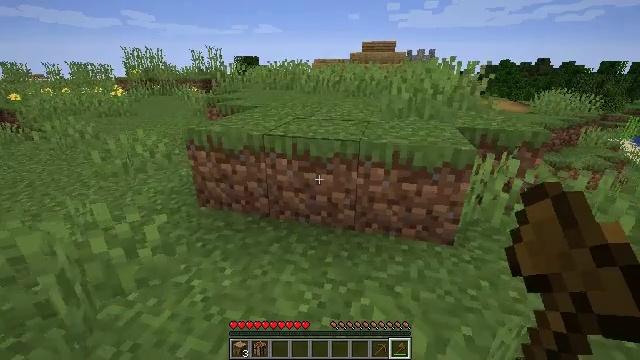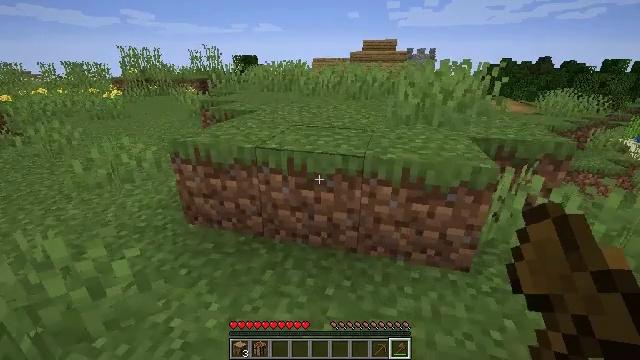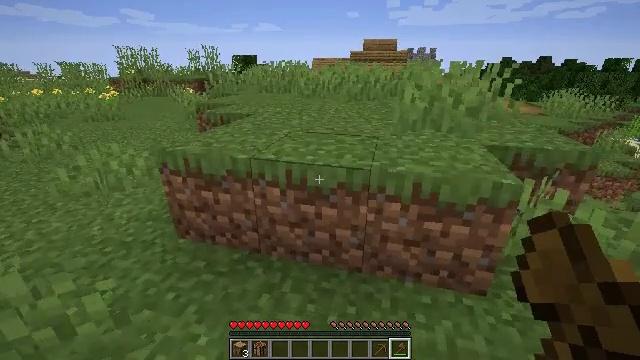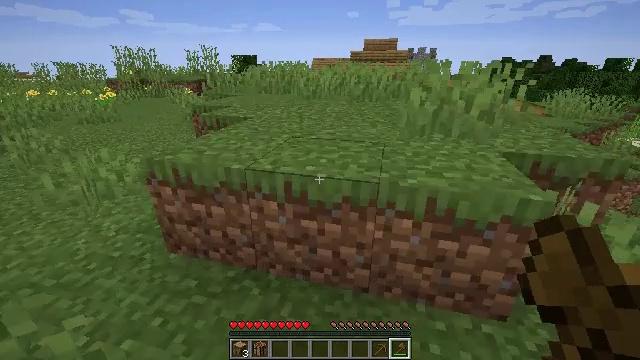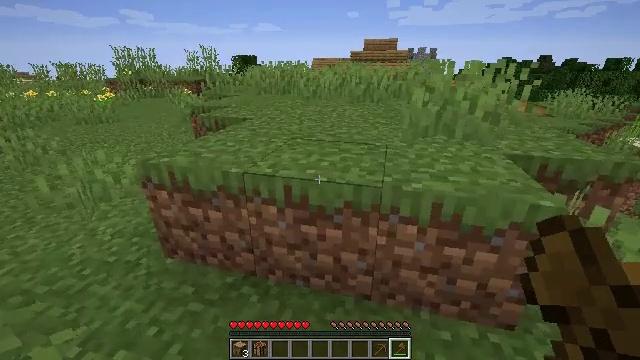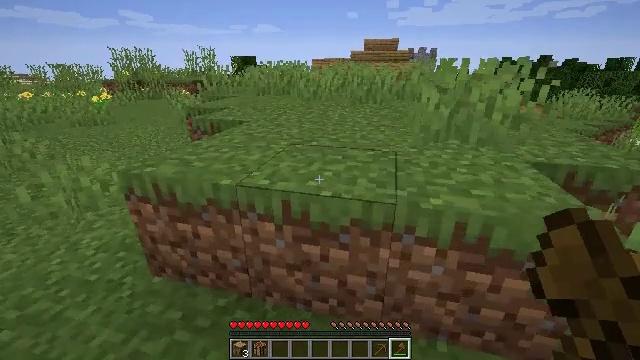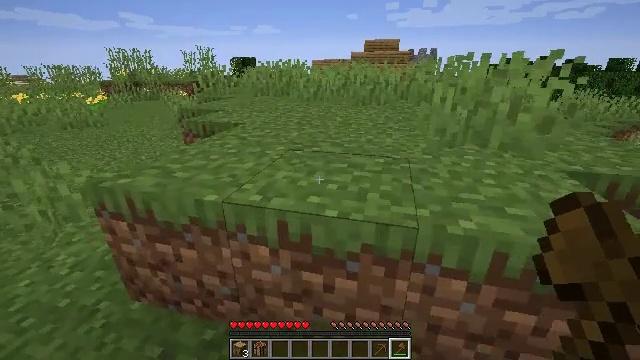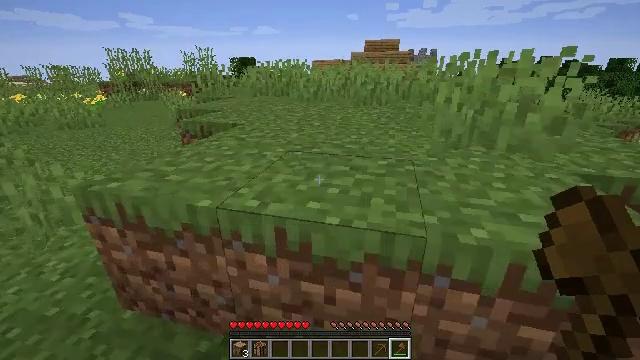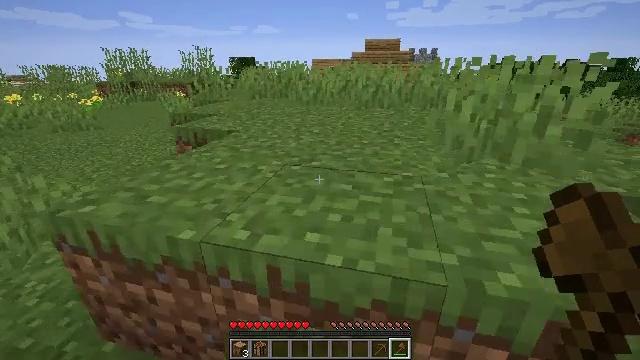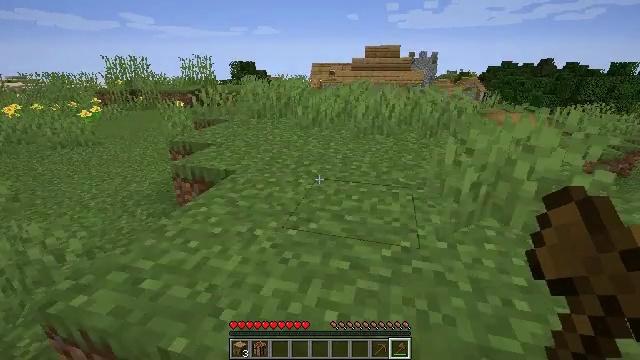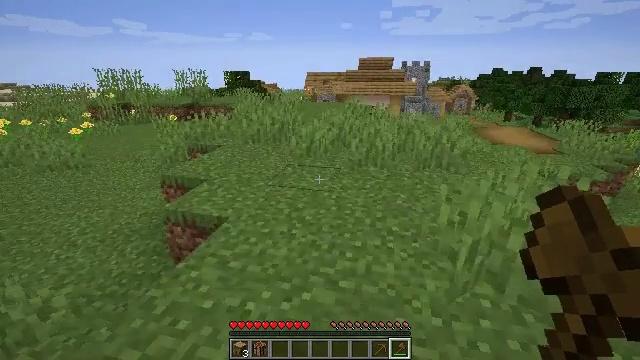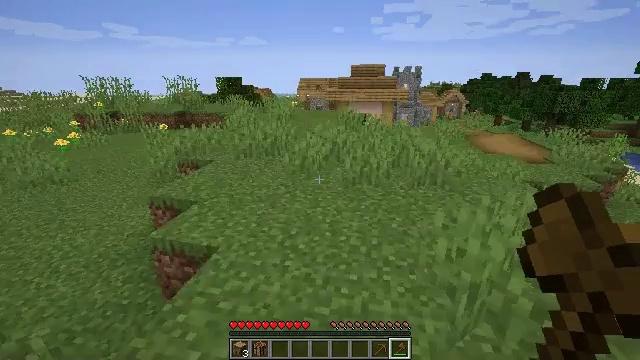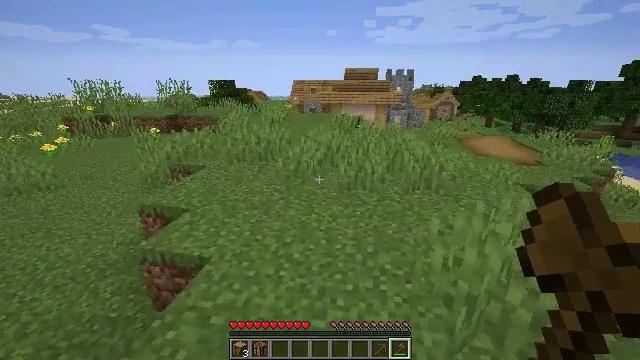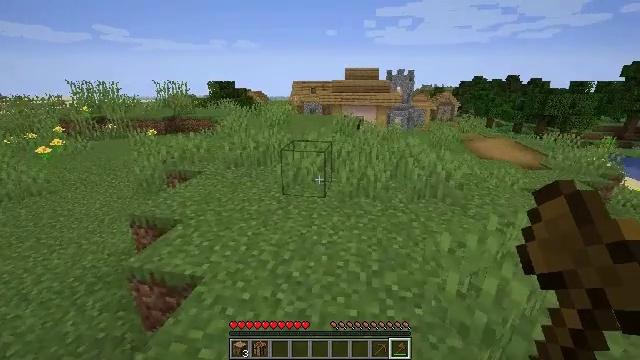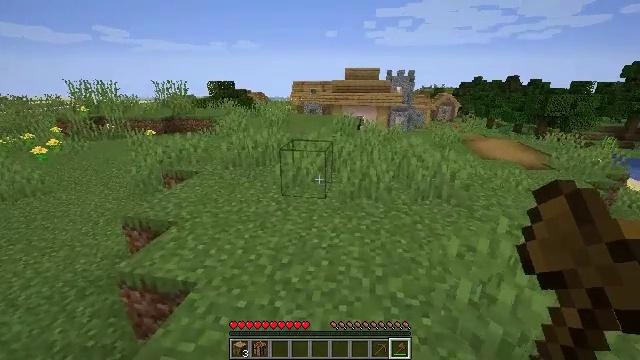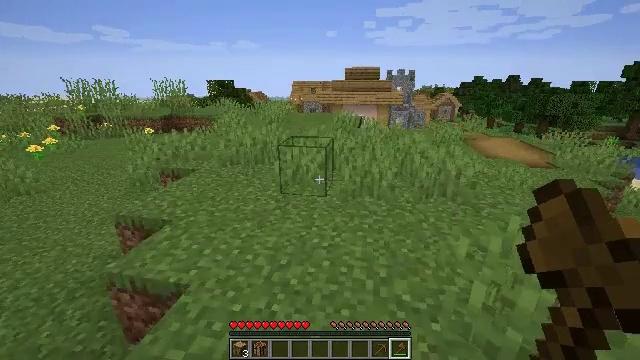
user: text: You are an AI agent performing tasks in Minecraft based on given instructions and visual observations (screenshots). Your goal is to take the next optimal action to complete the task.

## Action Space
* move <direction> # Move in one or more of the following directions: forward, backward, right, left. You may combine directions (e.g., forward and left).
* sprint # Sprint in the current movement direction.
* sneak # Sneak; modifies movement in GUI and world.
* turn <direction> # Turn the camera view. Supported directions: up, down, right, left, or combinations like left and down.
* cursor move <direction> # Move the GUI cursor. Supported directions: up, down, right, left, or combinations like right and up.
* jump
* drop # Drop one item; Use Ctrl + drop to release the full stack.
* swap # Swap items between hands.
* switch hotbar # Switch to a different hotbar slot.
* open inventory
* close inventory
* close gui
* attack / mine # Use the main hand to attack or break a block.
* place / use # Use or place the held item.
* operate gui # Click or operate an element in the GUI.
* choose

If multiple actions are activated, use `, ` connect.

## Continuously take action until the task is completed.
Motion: motion action
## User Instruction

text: Attack the oak planks to recycle it.
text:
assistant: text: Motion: move forward
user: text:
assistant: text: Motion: move forward
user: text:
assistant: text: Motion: move forward
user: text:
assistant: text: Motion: move forward
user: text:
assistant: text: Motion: move forward
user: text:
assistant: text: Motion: move forward
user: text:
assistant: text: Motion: move forward
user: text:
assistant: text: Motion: move forward, jump
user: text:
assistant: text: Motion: move forward, jump
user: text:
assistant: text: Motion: move forward, turn right and up, jump
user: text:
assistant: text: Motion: move forward, turn right, jump
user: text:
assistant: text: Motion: move forward, turn right
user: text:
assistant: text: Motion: move forward
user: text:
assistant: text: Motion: move forward
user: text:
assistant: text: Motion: move forward
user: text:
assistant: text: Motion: move forward
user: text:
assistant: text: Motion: move forward
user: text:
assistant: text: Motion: move forward
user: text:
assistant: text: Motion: move forward
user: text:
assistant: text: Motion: move forward
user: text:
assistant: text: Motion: move forward
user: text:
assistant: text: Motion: move forward
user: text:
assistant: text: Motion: move forward
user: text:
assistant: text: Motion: move forward
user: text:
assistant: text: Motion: move forward
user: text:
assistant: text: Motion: move forward
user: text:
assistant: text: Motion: move forward
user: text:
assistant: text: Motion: move forward
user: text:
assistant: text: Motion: move forward
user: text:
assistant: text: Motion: move forward